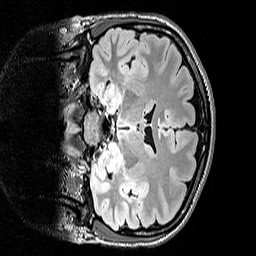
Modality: FLAIR
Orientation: coronal
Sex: female
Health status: ill
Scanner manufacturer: siemens
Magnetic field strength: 3 T
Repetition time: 5 s
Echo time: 0.388 s